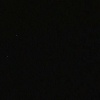
Label: space